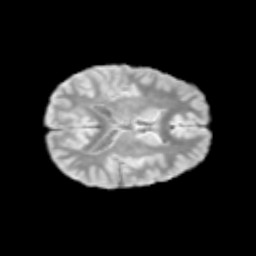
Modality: T2w
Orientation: axial
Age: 12
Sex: female
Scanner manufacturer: siemens
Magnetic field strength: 3 T
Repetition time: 3.8 s
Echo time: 0.07 s